Interaction volume radius: 10 \u00c5
Interaction volume height: 15 \u00c5
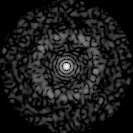
Disorder parameter: 0.8367